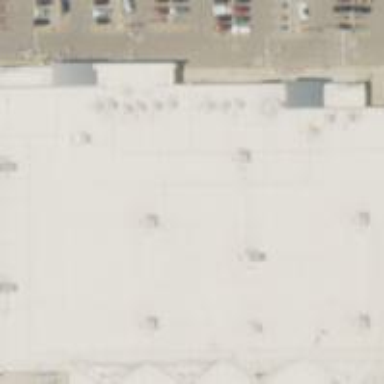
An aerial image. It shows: Commercial building.